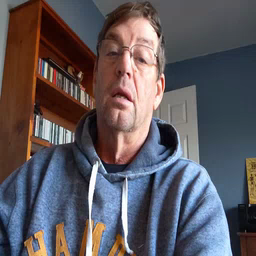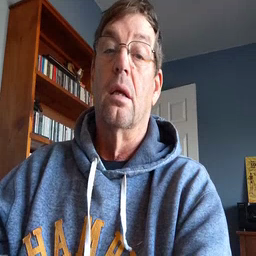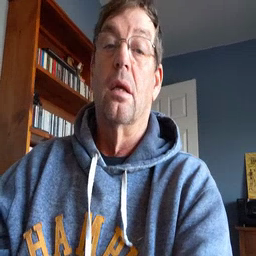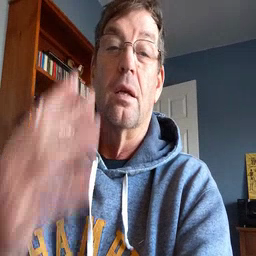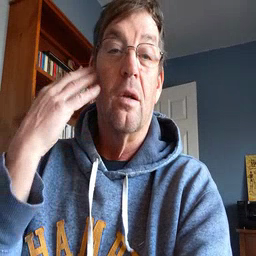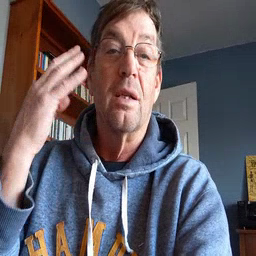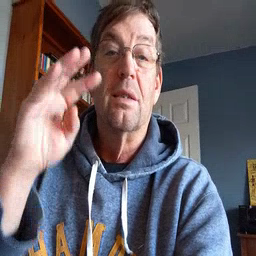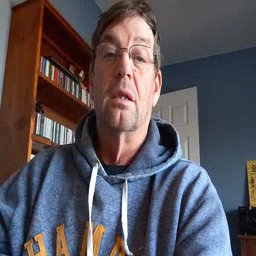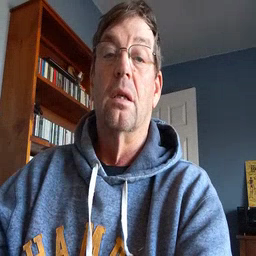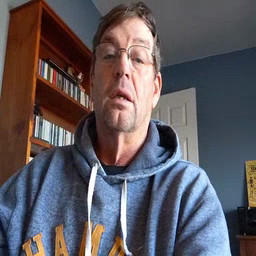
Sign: noisy